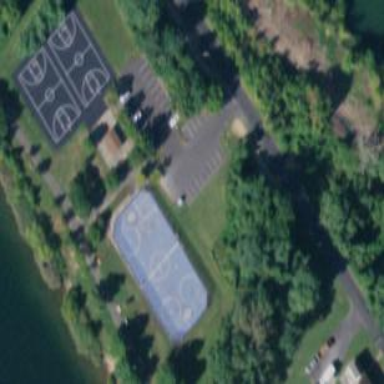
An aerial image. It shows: Paved pitch for hockey and roller skating activities.